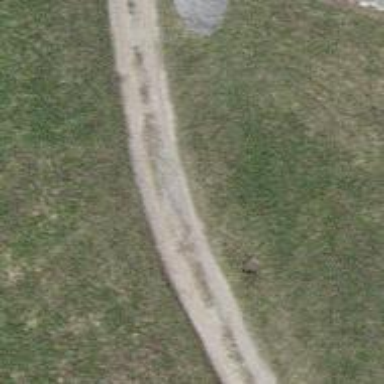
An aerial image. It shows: Gravel track road.